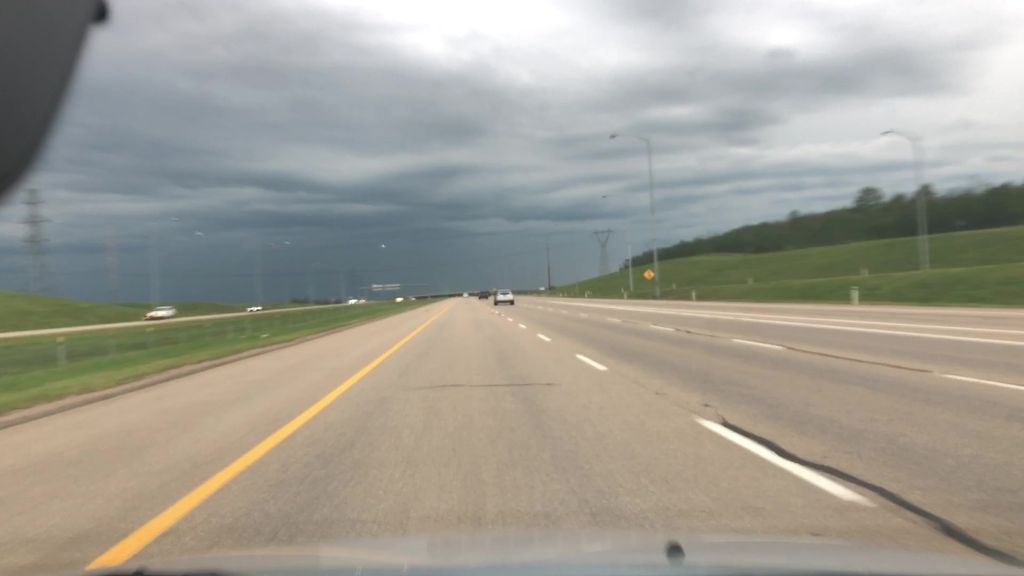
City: edmonton